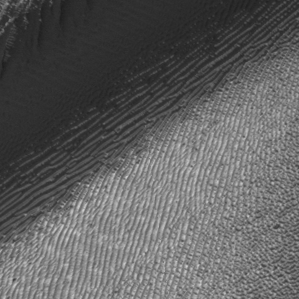
Label: frost